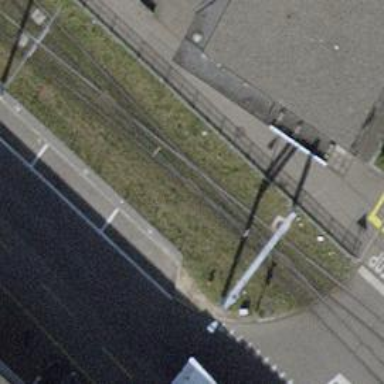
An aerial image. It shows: Railway crossing.